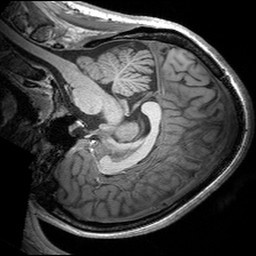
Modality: T1w
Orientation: sagittal
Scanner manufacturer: siemens
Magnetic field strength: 3 T
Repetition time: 2.53 s
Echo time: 0.00299 s